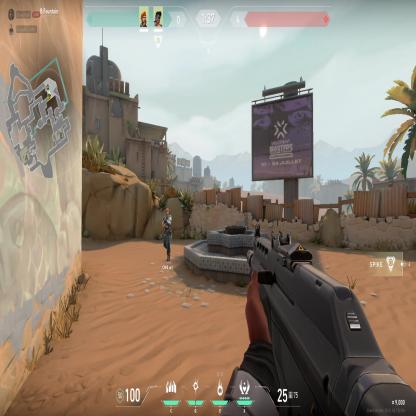
Label: teammate